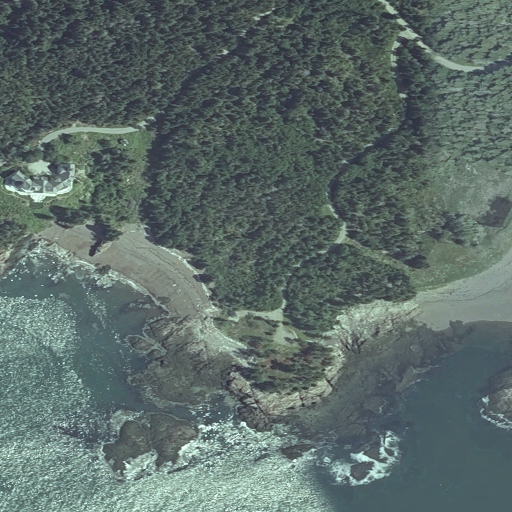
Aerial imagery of cape in Maine named Howard Point containing evergreen forest, herbaceous wetlands, open water, grassland, barren land, shrub, open development, medium intensity development, and low intensity development